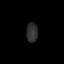
Tissue: lung
Cell type: Myeloid cells
Senescence score: 0.2019
Nuclear area (px): 220
Mean DAPI intensity: 46.586